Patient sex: F
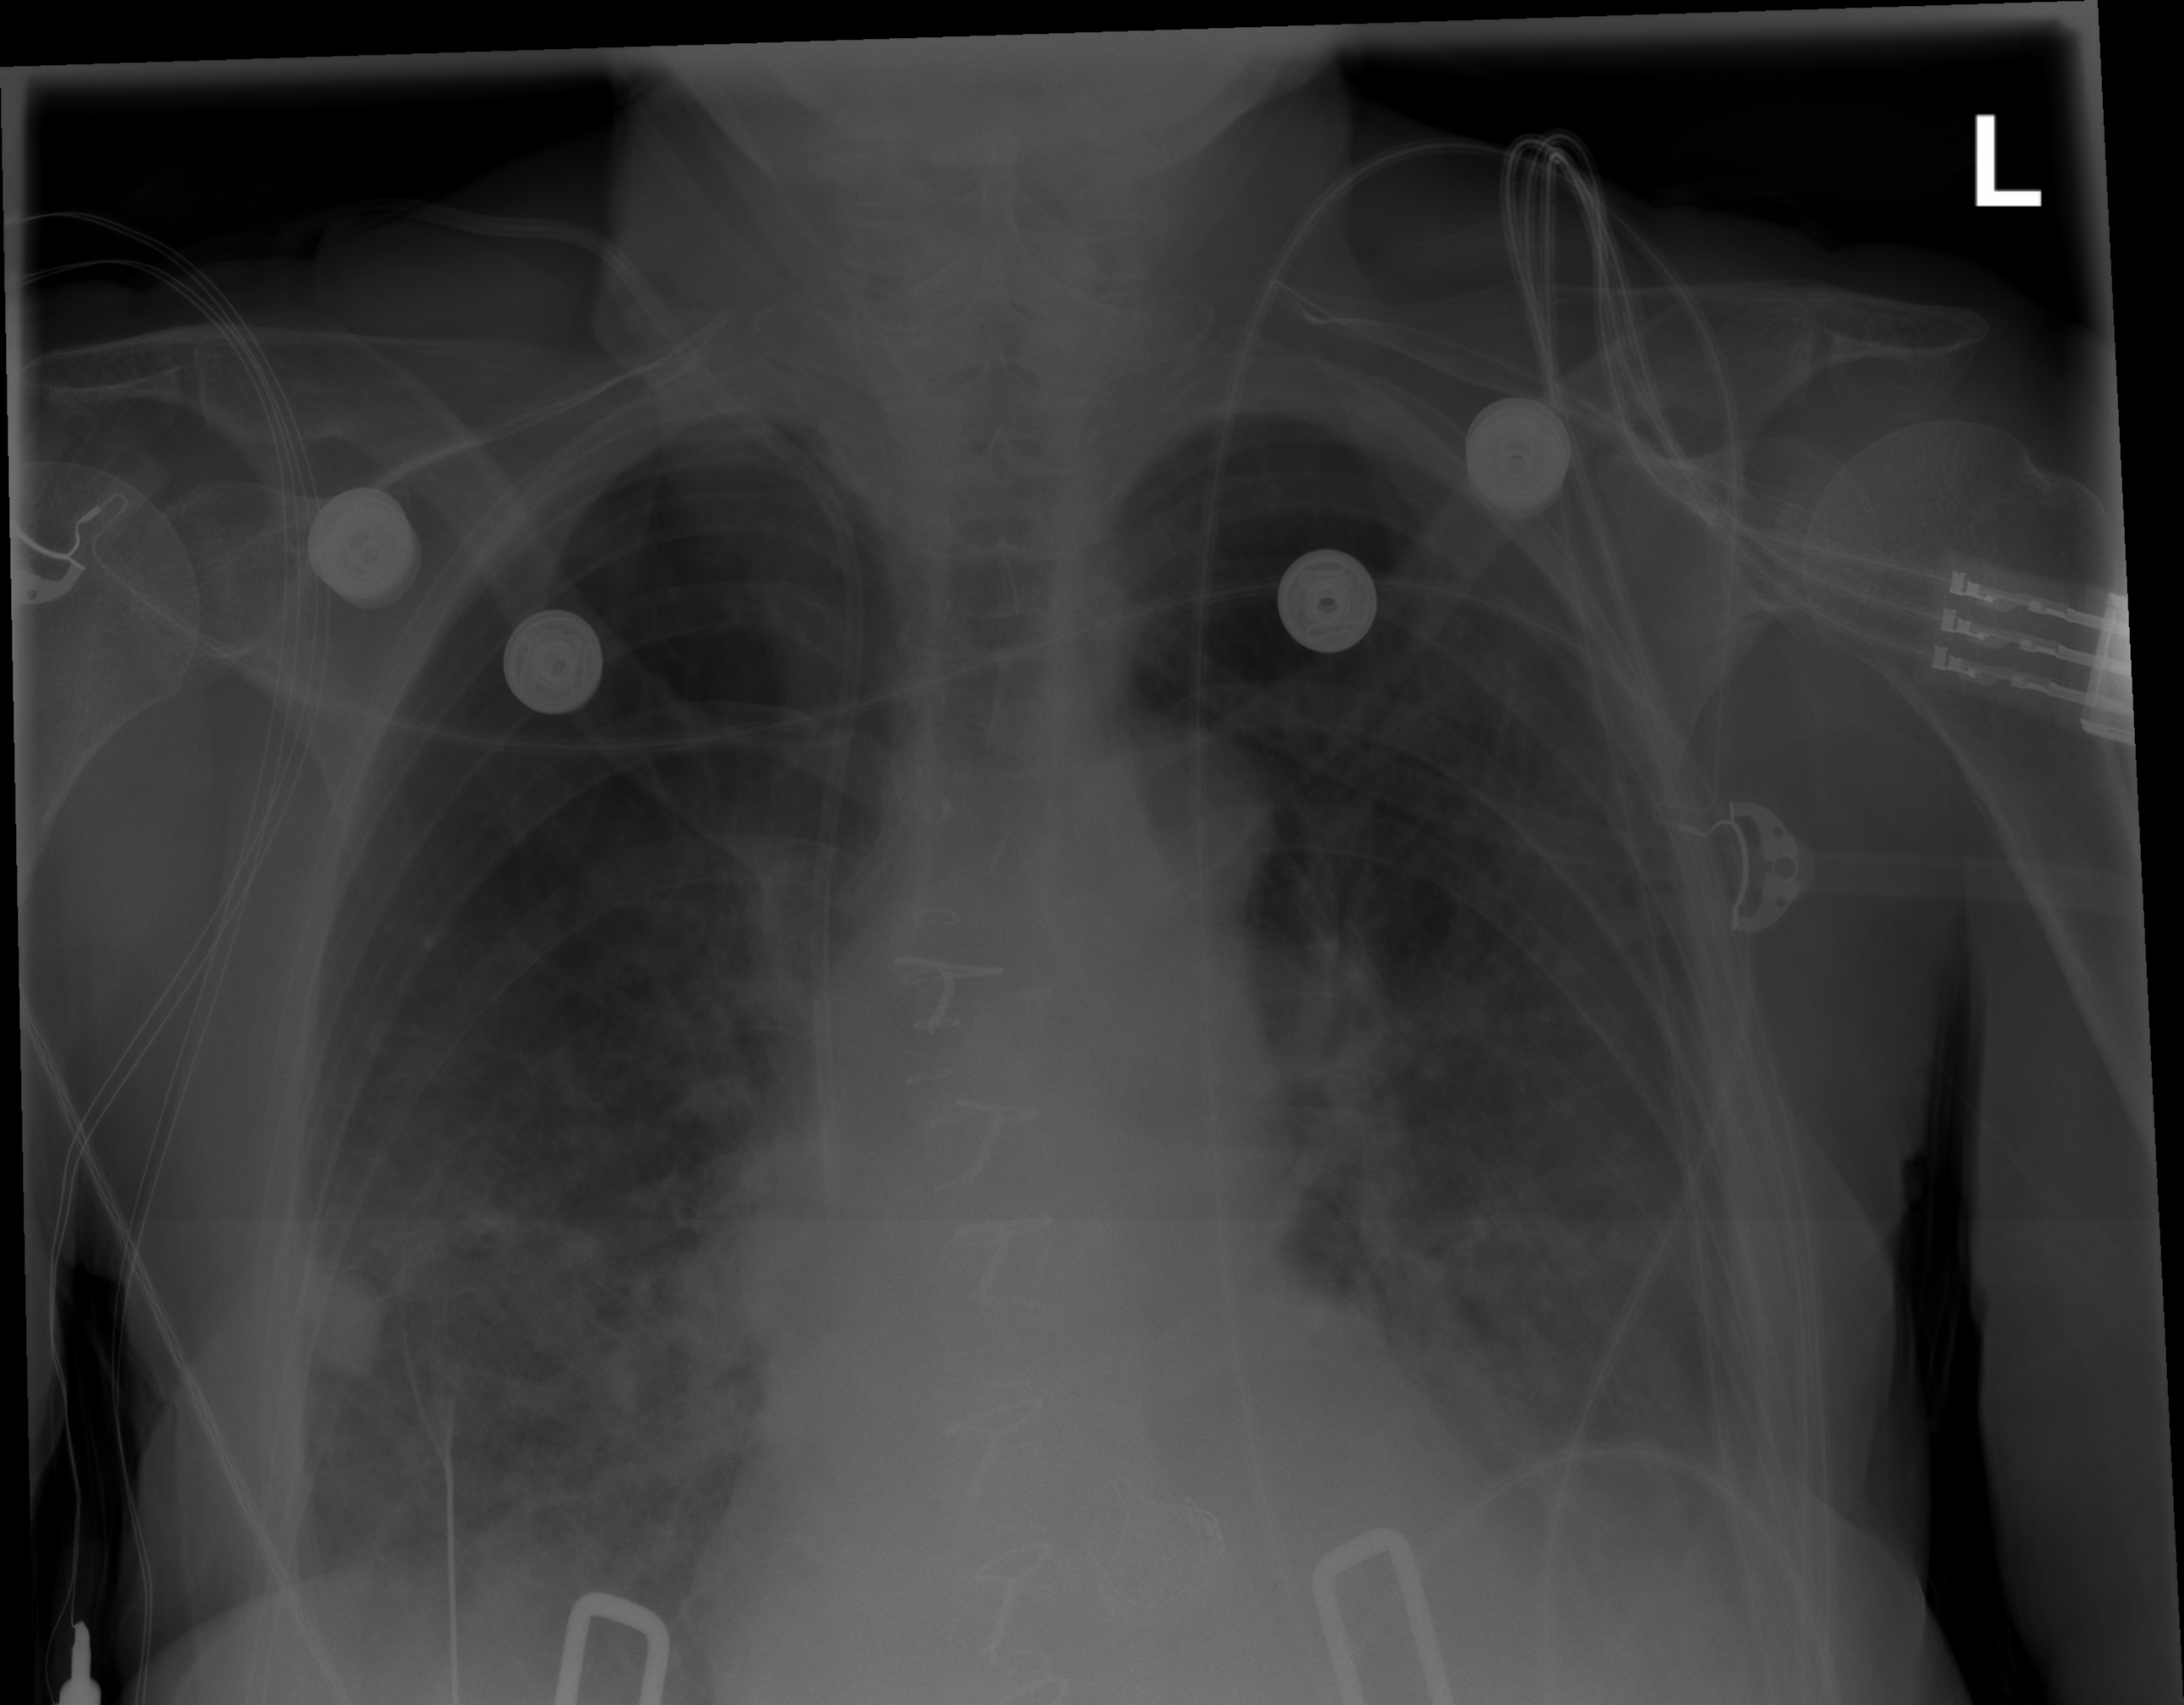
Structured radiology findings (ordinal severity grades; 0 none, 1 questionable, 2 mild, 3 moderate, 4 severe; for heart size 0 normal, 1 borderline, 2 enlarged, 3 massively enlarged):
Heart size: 1
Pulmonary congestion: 2
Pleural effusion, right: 2
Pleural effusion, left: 0
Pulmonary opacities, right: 3
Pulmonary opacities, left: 2
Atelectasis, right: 2
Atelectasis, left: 2